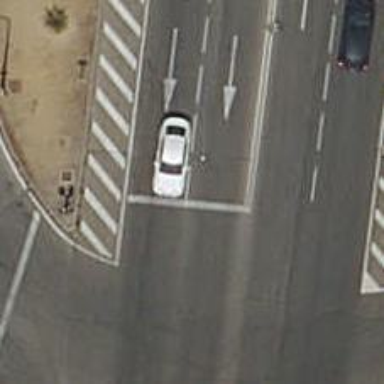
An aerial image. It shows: Road with traffic signals.